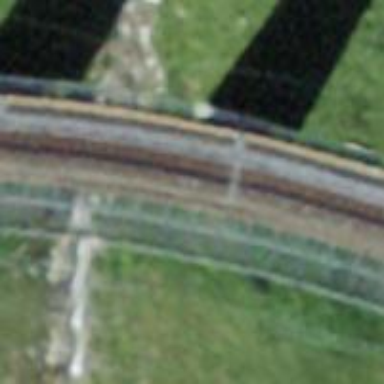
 electrified with contact line. It is tourism attraction."